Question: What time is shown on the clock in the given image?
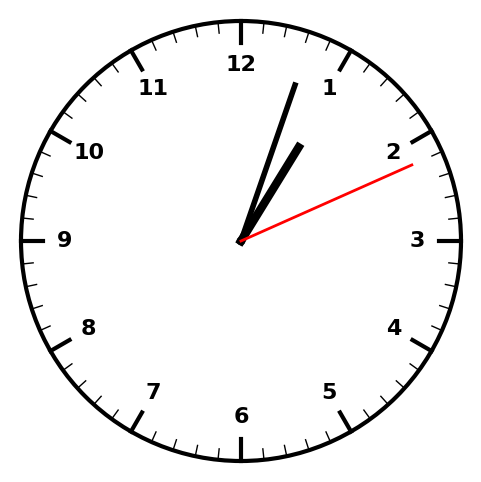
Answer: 01:03:11